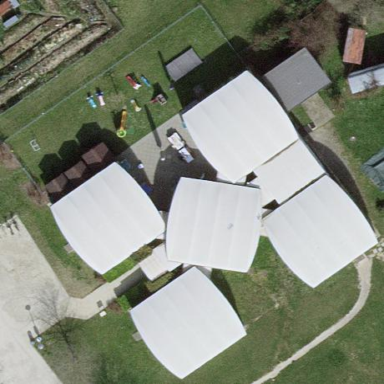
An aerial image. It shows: Kindergarten.